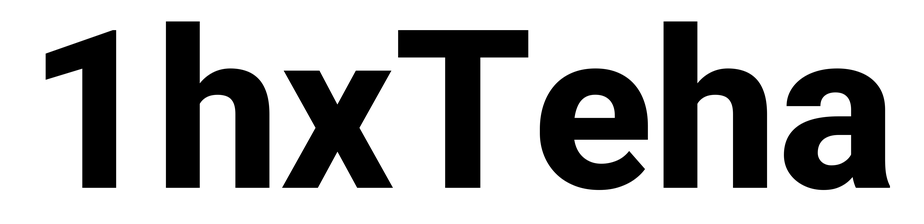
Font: Roboto_ExtraBold